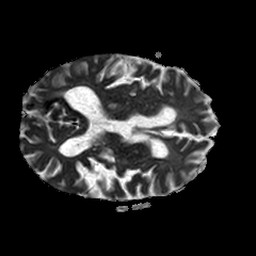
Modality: ADC
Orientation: axial
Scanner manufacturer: philips
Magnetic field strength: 1.5 T
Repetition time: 3.404 s
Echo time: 0.06922 s